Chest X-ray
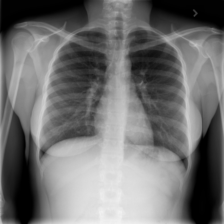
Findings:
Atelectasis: negative
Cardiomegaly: negative
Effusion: negative
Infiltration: positive
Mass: negative
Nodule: negative
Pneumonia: negative
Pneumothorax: negative
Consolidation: negative
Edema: negative
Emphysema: negative
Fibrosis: negative
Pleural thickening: negative
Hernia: negative